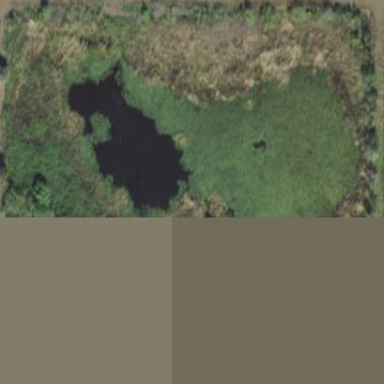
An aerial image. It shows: Marshy wetland area.